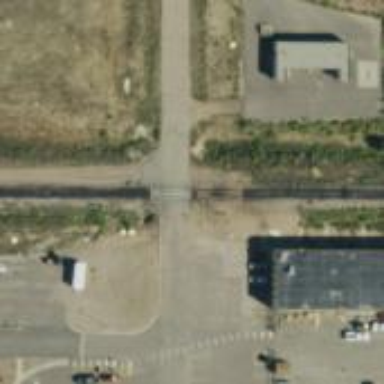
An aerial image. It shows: Level crossing along the railway.